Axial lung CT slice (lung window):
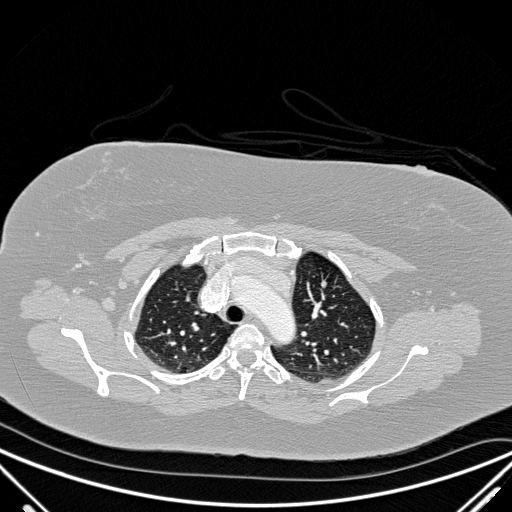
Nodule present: yes
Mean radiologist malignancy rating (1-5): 2.5